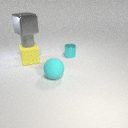
large yellow rubber cube behind large cyan rubber sphere